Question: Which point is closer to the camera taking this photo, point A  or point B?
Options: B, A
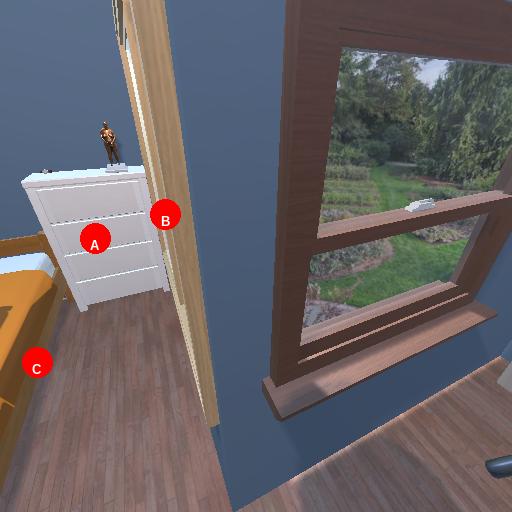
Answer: B